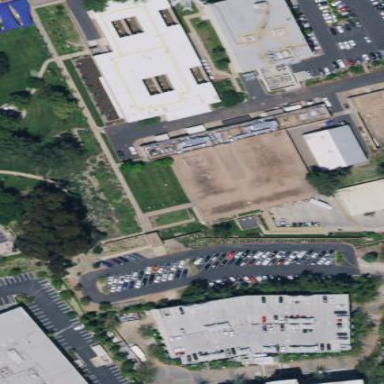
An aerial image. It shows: Industrial building.